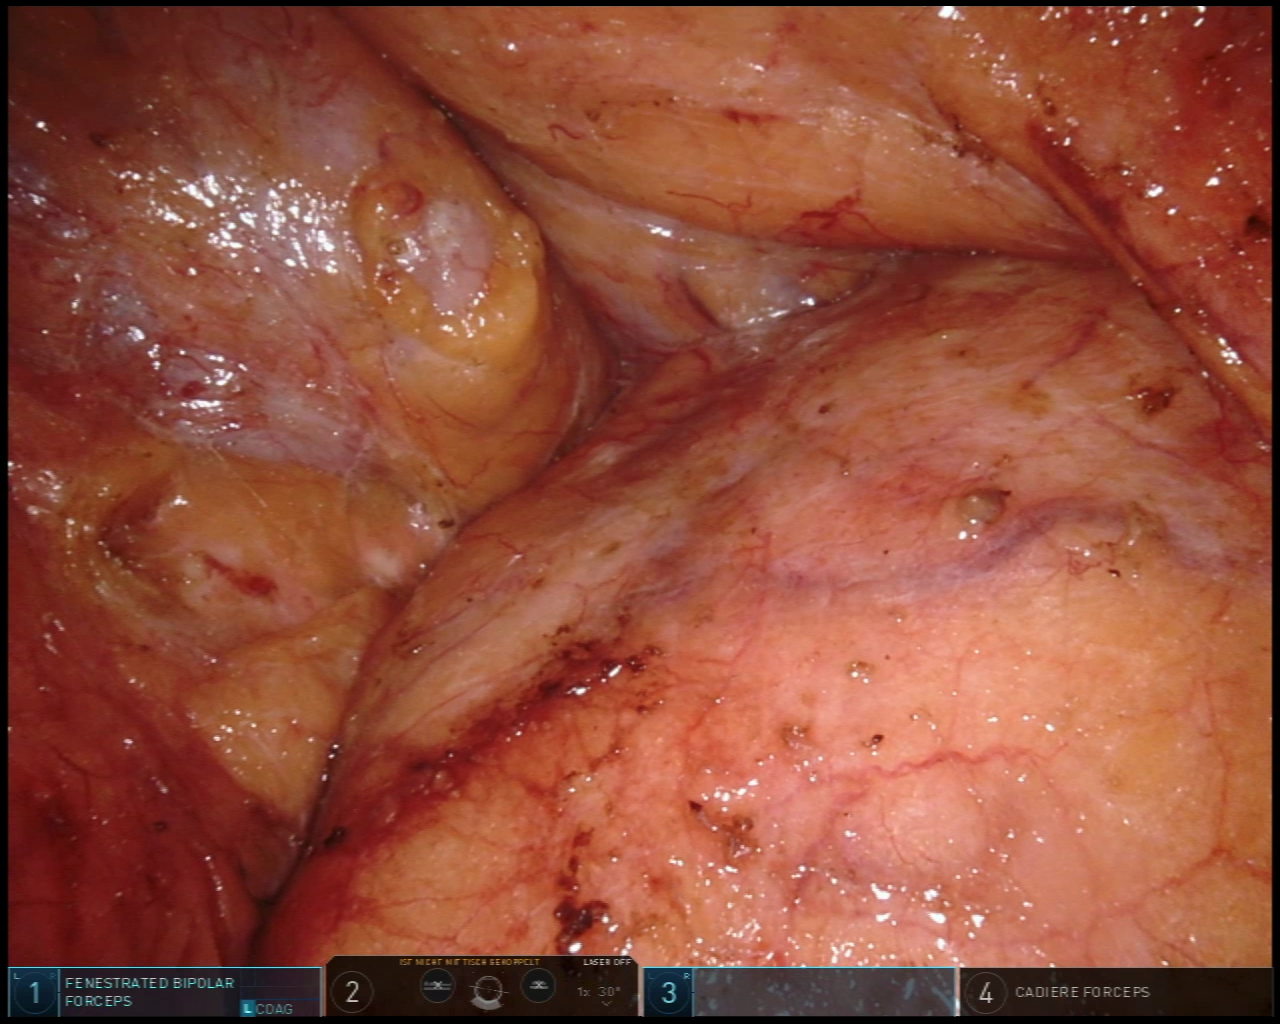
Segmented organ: pancreas
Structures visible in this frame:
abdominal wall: no
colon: yes
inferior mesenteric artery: no
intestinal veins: no
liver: no
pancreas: yes
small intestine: no
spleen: no
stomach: no
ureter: no
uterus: no
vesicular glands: no